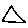
Label: triangle